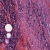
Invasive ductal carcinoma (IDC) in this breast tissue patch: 0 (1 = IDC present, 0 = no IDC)